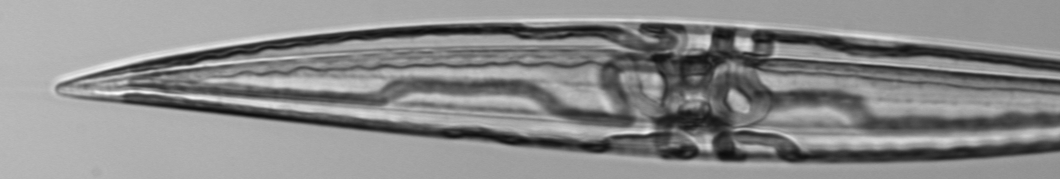
Label: Pleurosigma